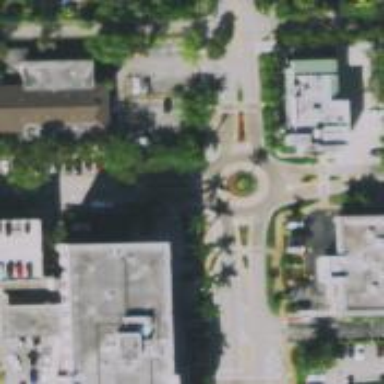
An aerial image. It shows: Tertiary road leading to roundabout junction.